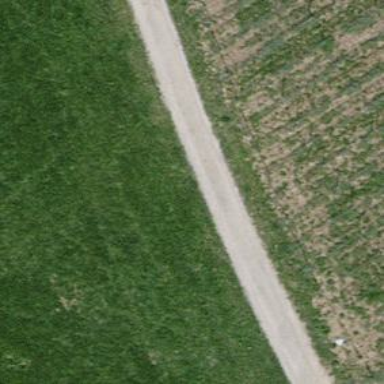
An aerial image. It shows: Track with compacted grade 2 surface.